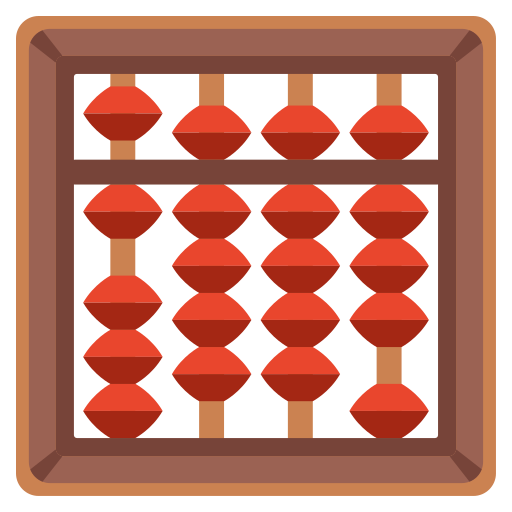
Emoji: 🧮